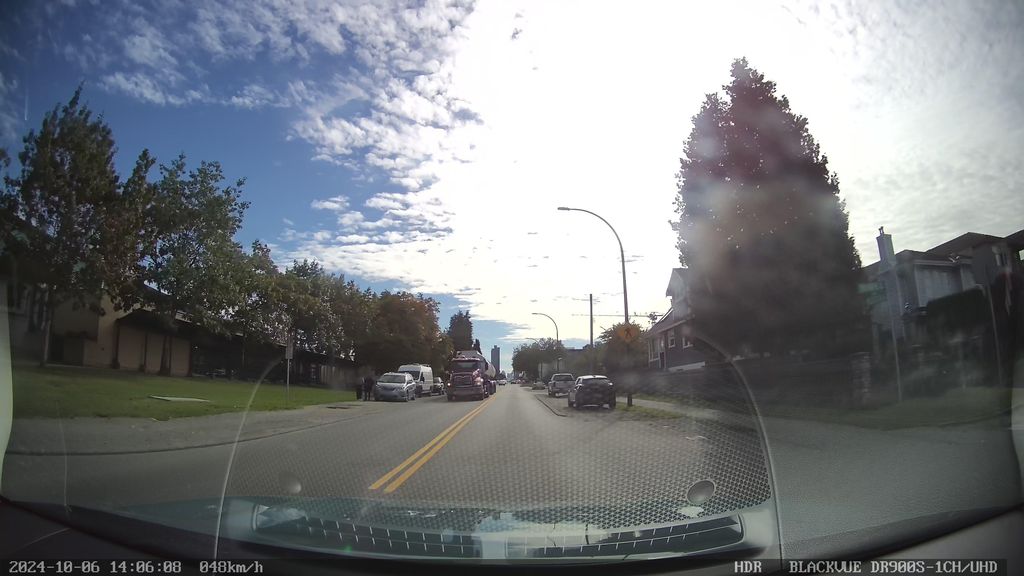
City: vancouver